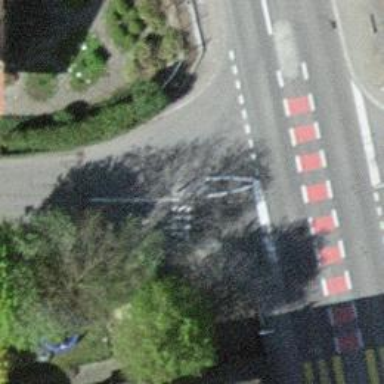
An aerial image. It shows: Road with stop sign.